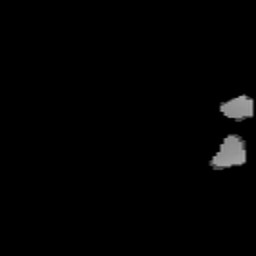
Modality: T2w
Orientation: coronal
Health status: healthy
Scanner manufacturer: siemens
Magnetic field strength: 3 T
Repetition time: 12 s
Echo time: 0.092 s